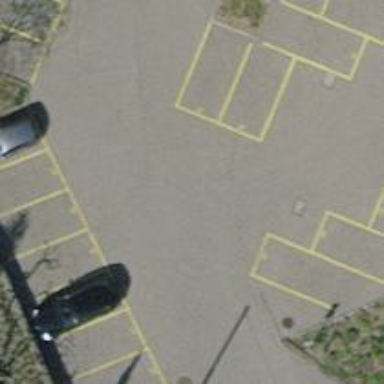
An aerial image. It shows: Asphalt parking aisle road for service vehicles.